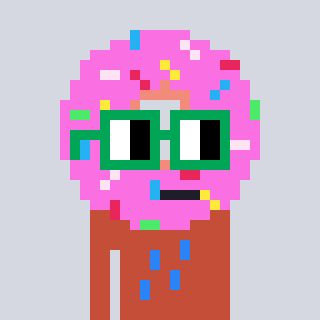
a pixel art character with square green glasses, a doughnut-shaped head and a rust-colored body on a cool background